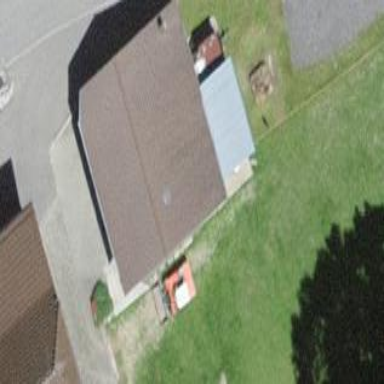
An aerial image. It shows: Garage building.